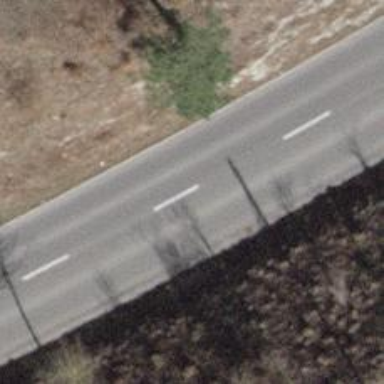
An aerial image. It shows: Tertiary road with asphalt surface.